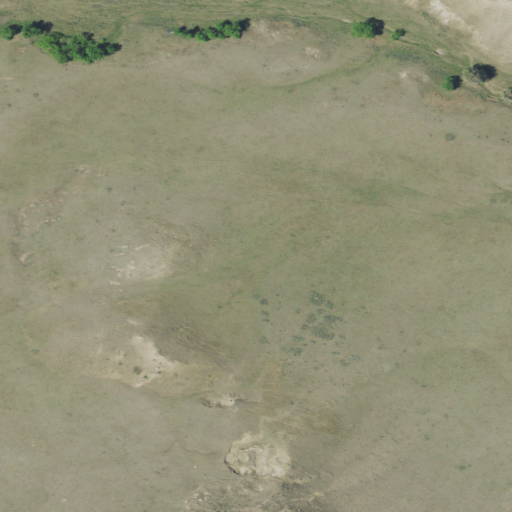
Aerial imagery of mountain in Montana named Shipley Butte containing shrub and grassland